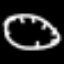
Label: clock